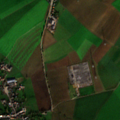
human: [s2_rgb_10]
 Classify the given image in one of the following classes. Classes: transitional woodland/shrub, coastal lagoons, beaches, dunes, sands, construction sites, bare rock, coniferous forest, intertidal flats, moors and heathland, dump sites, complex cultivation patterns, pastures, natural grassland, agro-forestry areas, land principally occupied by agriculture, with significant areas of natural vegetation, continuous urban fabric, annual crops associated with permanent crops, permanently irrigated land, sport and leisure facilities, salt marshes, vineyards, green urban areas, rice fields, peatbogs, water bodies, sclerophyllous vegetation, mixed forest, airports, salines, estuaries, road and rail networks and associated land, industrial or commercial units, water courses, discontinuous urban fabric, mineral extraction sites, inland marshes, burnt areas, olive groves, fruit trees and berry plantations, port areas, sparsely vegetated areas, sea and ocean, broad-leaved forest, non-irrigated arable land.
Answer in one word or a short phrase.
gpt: discontinuous urban fabric, non-irrigated arable land, pastures, complex cultivation patterns